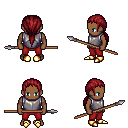
a pixel art fantasy rpg character, male body template, human, dark skin, steel chest armor, red pants, brunette ponytail hairstyle, gold boots, spear, four views (front, back, left, right), 2x2 character sprite sheet, small pixel art, hard edges, no anti-aliasing